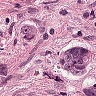
Metastatic tissue present: yes